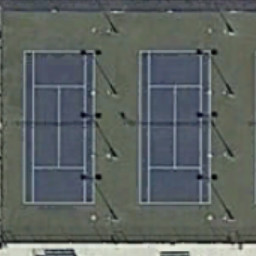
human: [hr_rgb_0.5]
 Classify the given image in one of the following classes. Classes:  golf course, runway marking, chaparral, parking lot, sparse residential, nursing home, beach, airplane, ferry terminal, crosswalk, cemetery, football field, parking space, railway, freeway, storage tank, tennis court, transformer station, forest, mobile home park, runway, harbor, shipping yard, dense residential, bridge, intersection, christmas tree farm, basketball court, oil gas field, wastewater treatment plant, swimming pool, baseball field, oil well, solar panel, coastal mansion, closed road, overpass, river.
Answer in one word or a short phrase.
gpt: tennis court